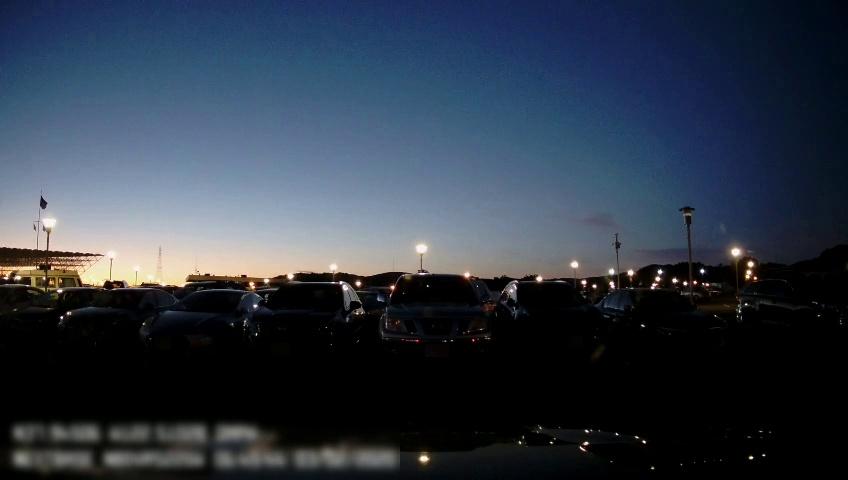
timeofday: Night
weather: Other
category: Drivable Space
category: Vehicles | SUV
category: Vehicles | Car
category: Vehicles | SUV
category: Vehicles | Truck
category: Vehicles | SUV
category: Vehicles | Car
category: Vehicles | Car
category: Vehicles | Car
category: Vehicles | Car
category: Vehicles | Other LV
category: Vehicles | SUV